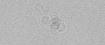
Label: camera_spot